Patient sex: M
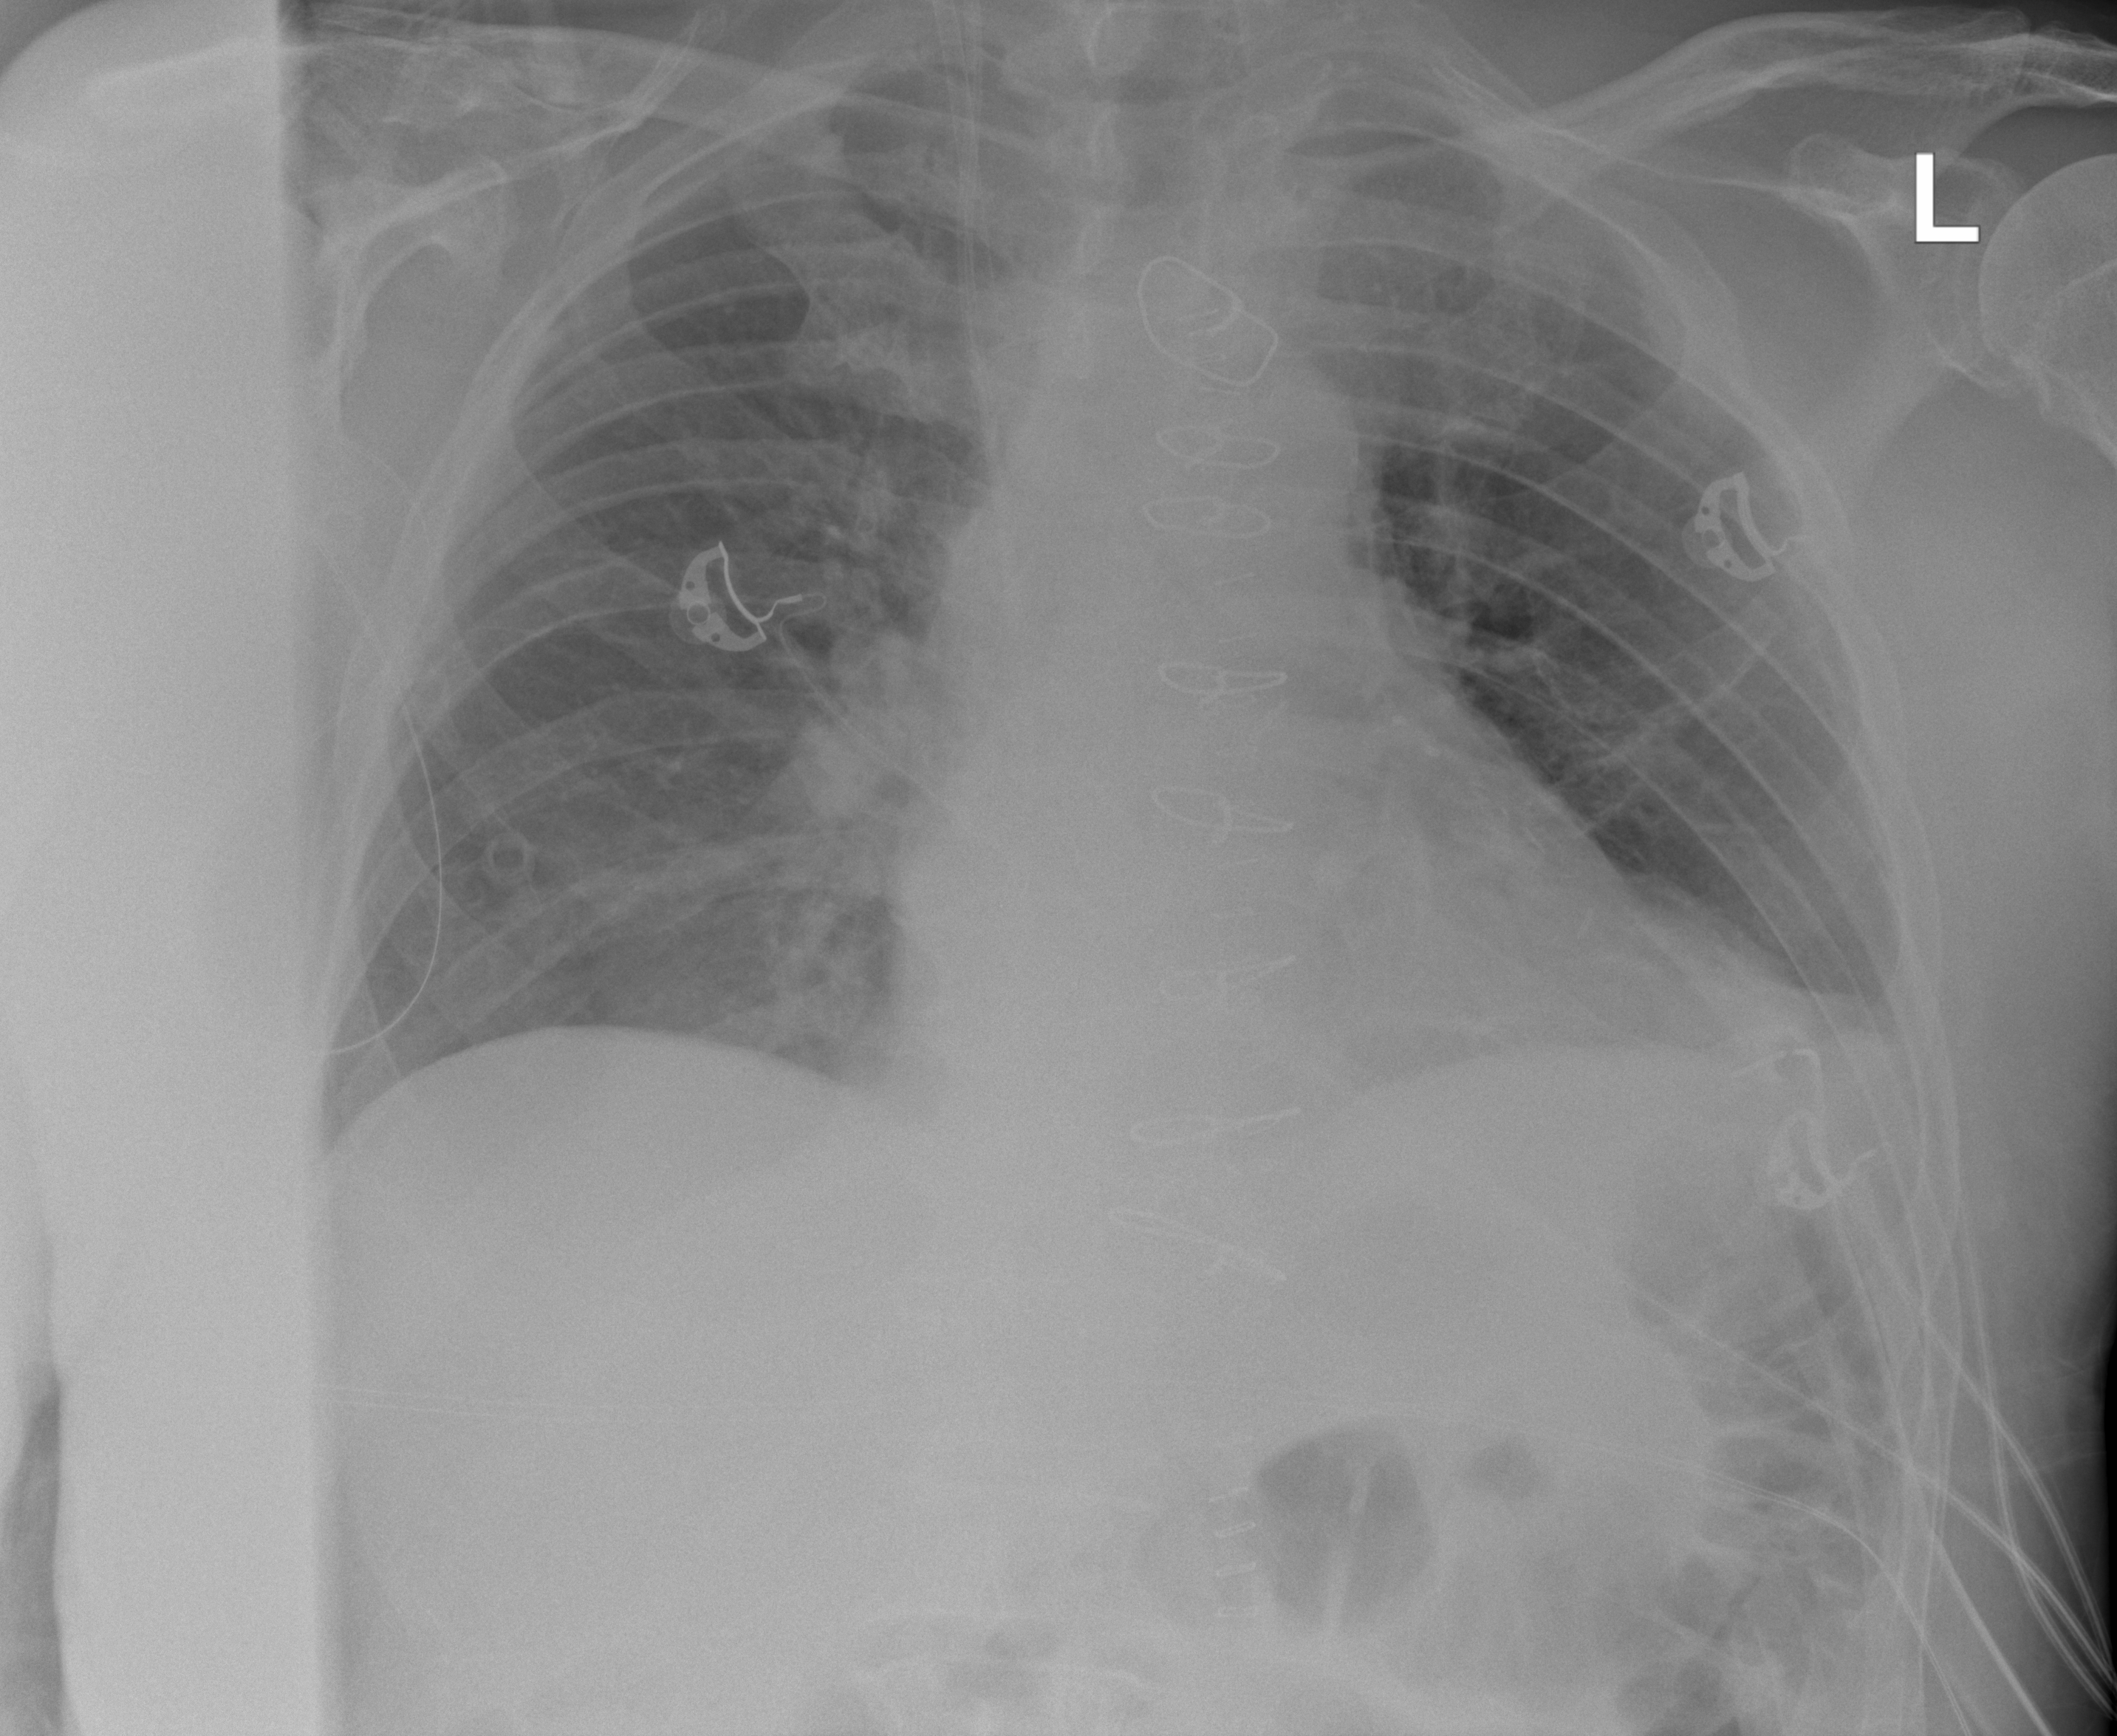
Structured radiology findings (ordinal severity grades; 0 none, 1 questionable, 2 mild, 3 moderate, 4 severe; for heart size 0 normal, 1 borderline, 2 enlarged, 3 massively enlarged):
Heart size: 2
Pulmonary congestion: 2
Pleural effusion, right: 0
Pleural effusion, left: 2
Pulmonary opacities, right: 2
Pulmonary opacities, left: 2
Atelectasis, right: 2
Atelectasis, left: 2